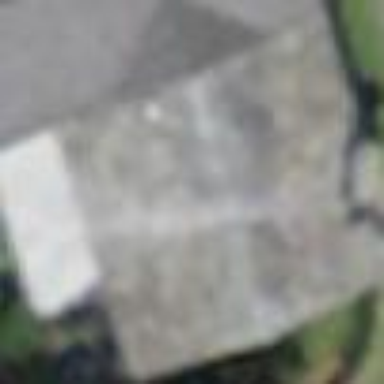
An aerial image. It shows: Simple house.